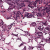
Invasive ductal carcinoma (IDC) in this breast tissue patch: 1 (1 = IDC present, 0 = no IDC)